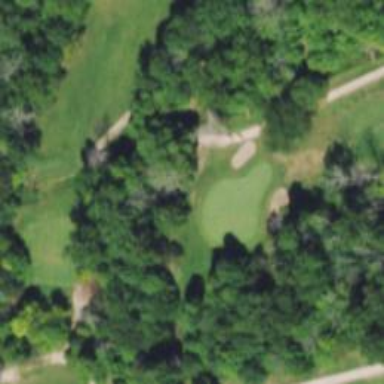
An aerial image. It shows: View of golf hole.